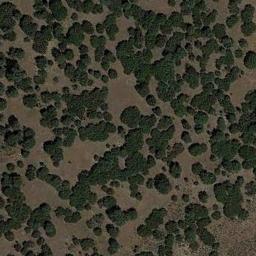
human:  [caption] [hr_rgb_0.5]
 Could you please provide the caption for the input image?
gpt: Some connected green chaparrals of different sizes grow on the wasteland .

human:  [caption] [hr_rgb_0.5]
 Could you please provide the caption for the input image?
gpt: Chaparral is evenly distributed on the sand .

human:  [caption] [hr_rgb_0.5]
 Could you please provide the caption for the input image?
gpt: There are several trees and some weeds in this desert .

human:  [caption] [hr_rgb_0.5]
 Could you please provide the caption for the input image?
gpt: The chaparral is consist of dense green bushes .

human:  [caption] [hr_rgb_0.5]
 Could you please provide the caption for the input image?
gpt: The vegetation in the chaparral is approximately the same size .